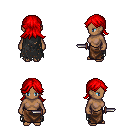
a pixel art fantasy rpg character, female body template, human, dark skin, black tattered cape, robe skirt, red loose hair, dagger, four views (front, back, left, right), 2x2 character sprite sheet, small pixel art, hard edges, no anti-aliasing